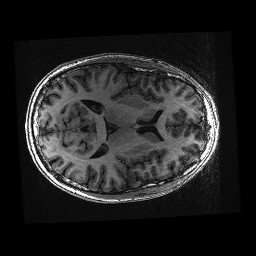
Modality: T1w
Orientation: axial
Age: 29
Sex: male
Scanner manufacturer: ge
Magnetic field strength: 3 T
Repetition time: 0.008848 s
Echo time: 0.003544 s